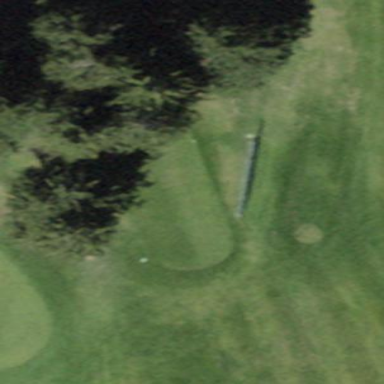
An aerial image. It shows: Grassy area designated as golf tee.